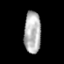
Tissue: prostate
Cell type: T cells
Senescence score: 0.7503
Nuclear area (px): 692
Mean DAPI intensity: 177.87